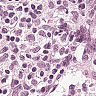
Metastatic tissue present: no